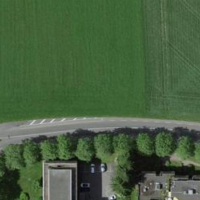
EUNIS habitat code: 52
Species observed at this site:
Knautia arvensis
Rumex acetosa